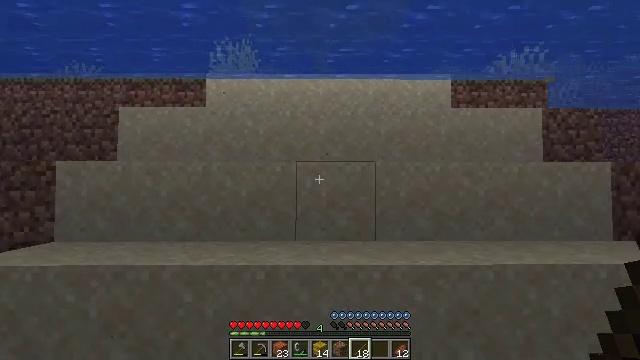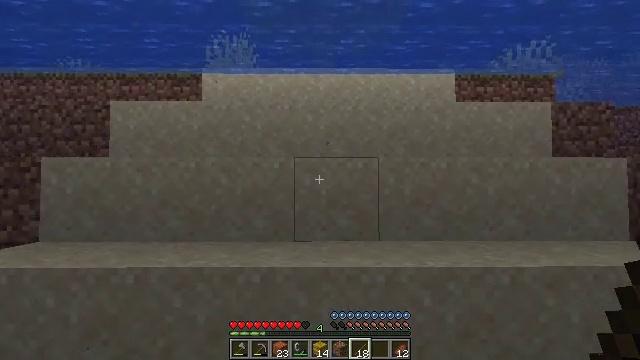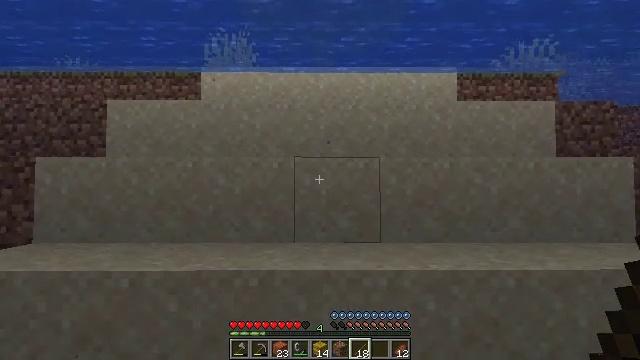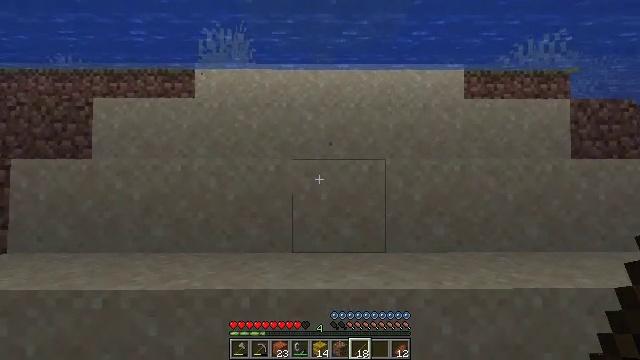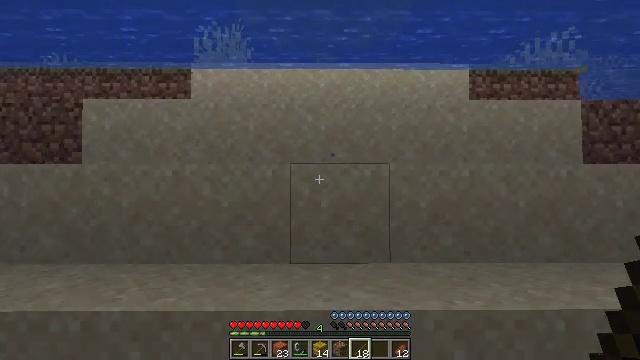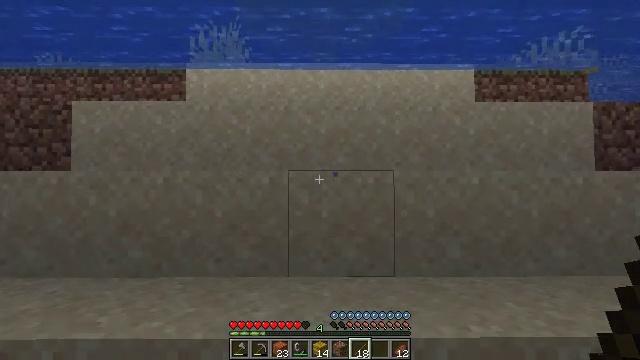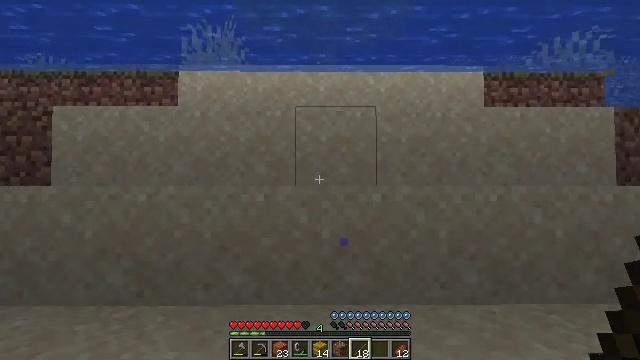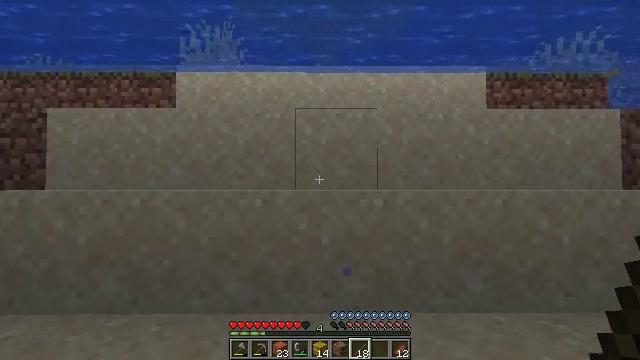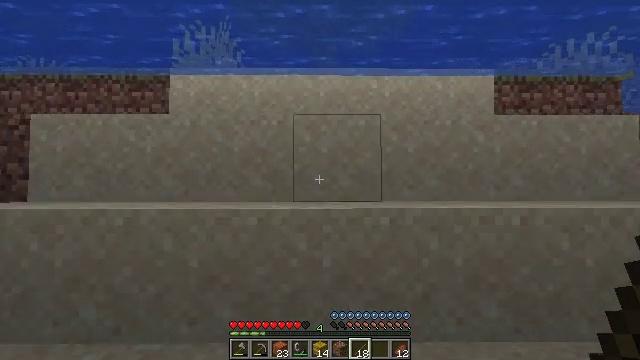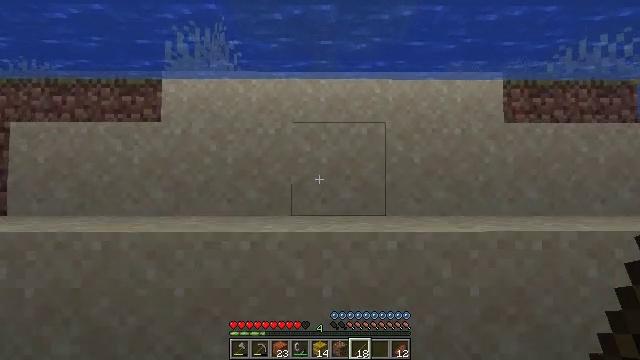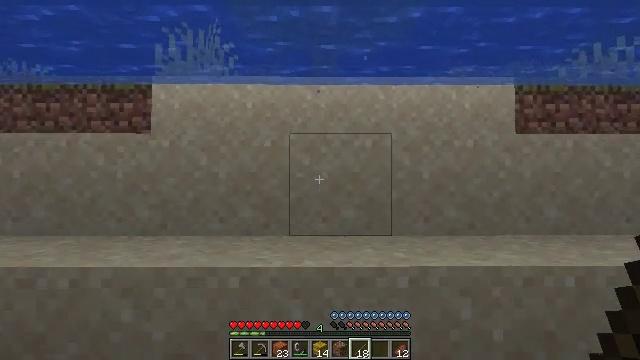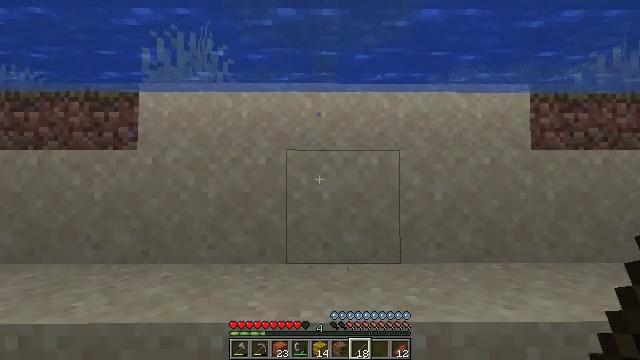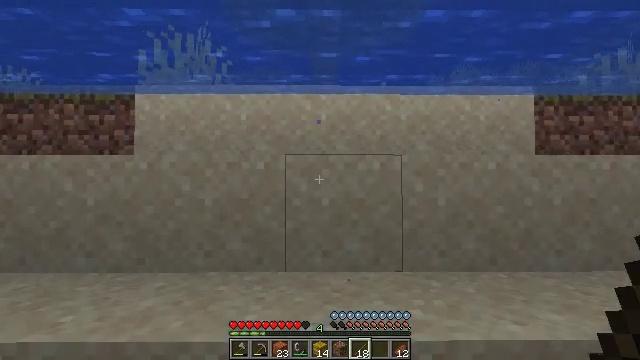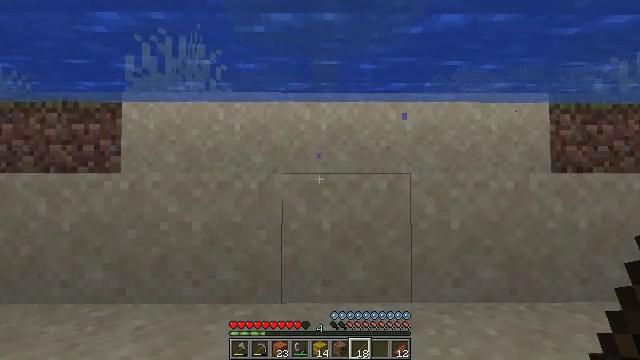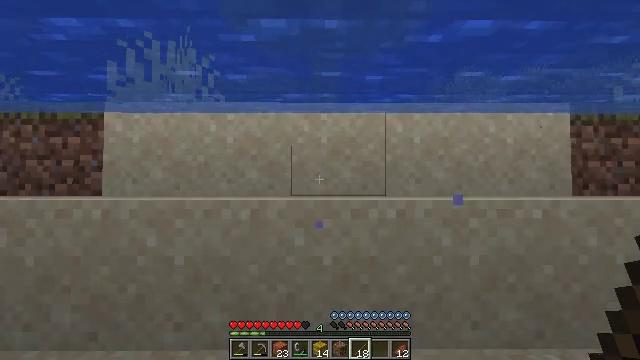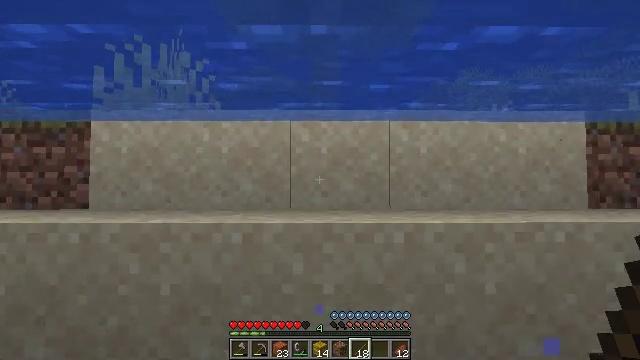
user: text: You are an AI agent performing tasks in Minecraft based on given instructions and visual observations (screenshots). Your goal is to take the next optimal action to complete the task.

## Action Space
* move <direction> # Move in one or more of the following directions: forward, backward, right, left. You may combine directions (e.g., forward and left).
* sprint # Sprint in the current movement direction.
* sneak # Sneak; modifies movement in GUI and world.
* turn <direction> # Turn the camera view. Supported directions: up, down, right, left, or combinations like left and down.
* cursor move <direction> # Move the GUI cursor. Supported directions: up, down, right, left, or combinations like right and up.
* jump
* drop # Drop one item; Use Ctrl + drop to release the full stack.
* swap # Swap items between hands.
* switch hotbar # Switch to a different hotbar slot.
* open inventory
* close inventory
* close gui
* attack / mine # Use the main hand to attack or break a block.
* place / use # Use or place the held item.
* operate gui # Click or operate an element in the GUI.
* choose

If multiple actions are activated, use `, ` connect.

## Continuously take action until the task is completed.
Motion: motion action
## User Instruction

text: Break the dead bush for sticks.
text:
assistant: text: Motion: move forward, sprint
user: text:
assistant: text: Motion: move forward, sprint, jump
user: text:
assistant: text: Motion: move forward, sprint, jump
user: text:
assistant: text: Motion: move forward, sprint, jump
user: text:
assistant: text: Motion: move forward, sprint, jump
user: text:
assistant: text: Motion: move forward, sprint, jump
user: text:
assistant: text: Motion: move forward, sprint, jump
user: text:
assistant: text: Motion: move forward, sprint, jump
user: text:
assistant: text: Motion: move forward, sprint, jump
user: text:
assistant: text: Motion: move forward, sprint, jump
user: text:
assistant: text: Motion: move forward, sprint, jump
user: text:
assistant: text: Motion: move forward, sprint, jump
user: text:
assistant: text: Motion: move forward, sprint, jump
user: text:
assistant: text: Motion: move forward, sprint, jump
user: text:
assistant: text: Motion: move forward, sprint, jump
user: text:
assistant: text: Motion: move forward, sprint, jump
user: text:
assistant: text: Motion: move forward, sprint, jump
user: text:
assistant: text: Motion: move forward, sprint, jump
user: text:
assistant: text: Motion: move forward, sprint, jump
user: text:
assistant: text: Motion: move forward, sprint, jump
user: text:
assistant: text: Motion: move forward, sprint, jump
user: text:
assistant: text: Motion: move forward, sprint, jump
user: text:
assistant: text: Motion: move forward, sprint, jump
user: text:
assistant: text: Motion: move forward, sprint, jump
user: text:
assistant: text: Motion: move forward, sprint, jump
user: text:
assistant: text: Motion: move forward, sprint, jump
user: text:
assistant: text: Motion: move forward, sprint, jump
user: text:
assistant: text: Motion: move forward, sprint, jump
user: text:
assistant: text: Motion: move forward, sprint, jump
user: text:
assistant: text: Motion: move forward, sprint, jump